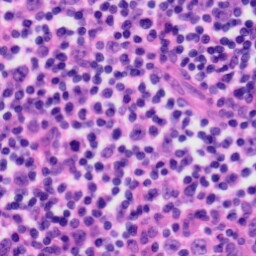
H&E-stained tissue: Tonsil